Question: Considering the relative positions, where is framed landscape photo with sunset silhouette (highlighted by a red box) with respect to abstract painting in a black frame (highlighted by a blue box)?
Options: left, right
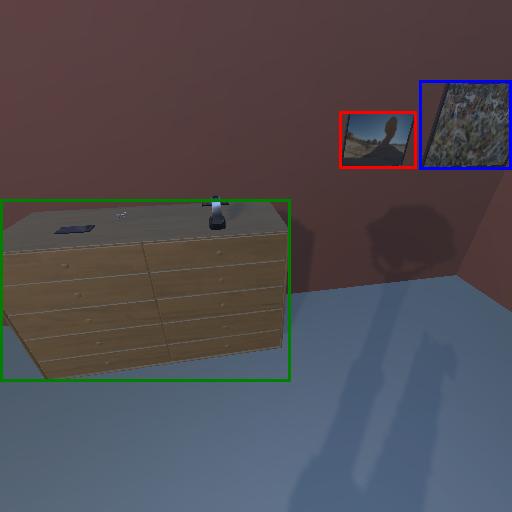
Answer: left